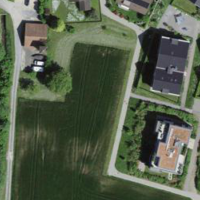
EUNIS habitat code: 52
Species observed at this site:
Orchis purpurea